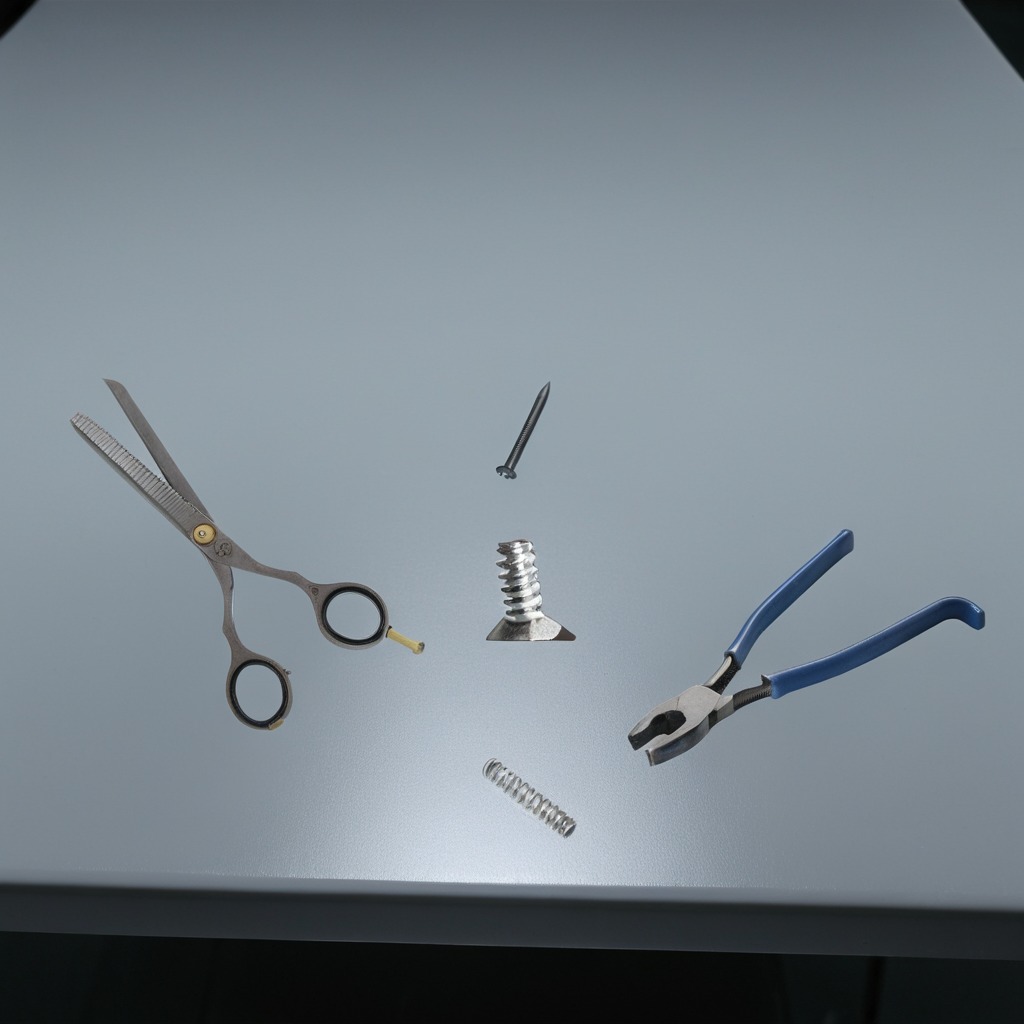
A metal machine screw, an iron nail, pliers, a coiled metal spring, and a pair of scissors are lying on the table.